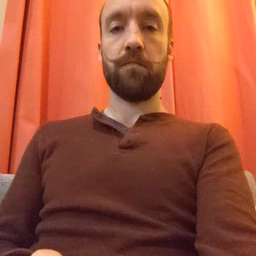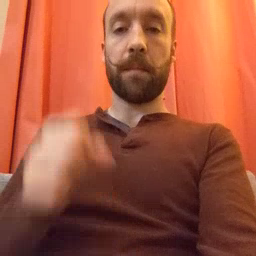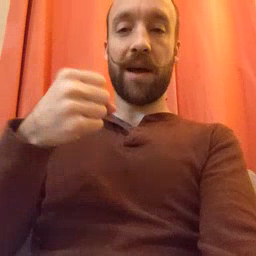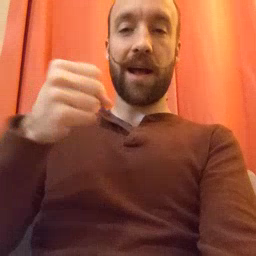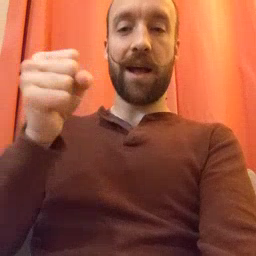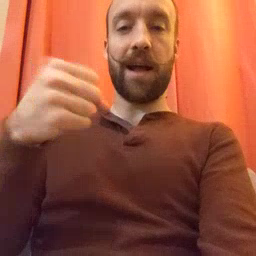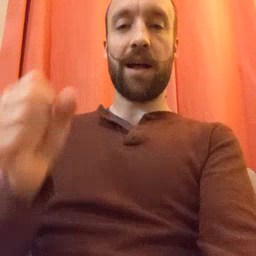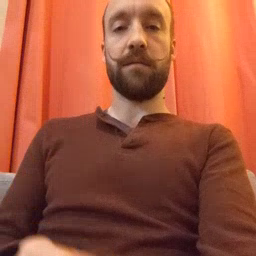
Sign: make